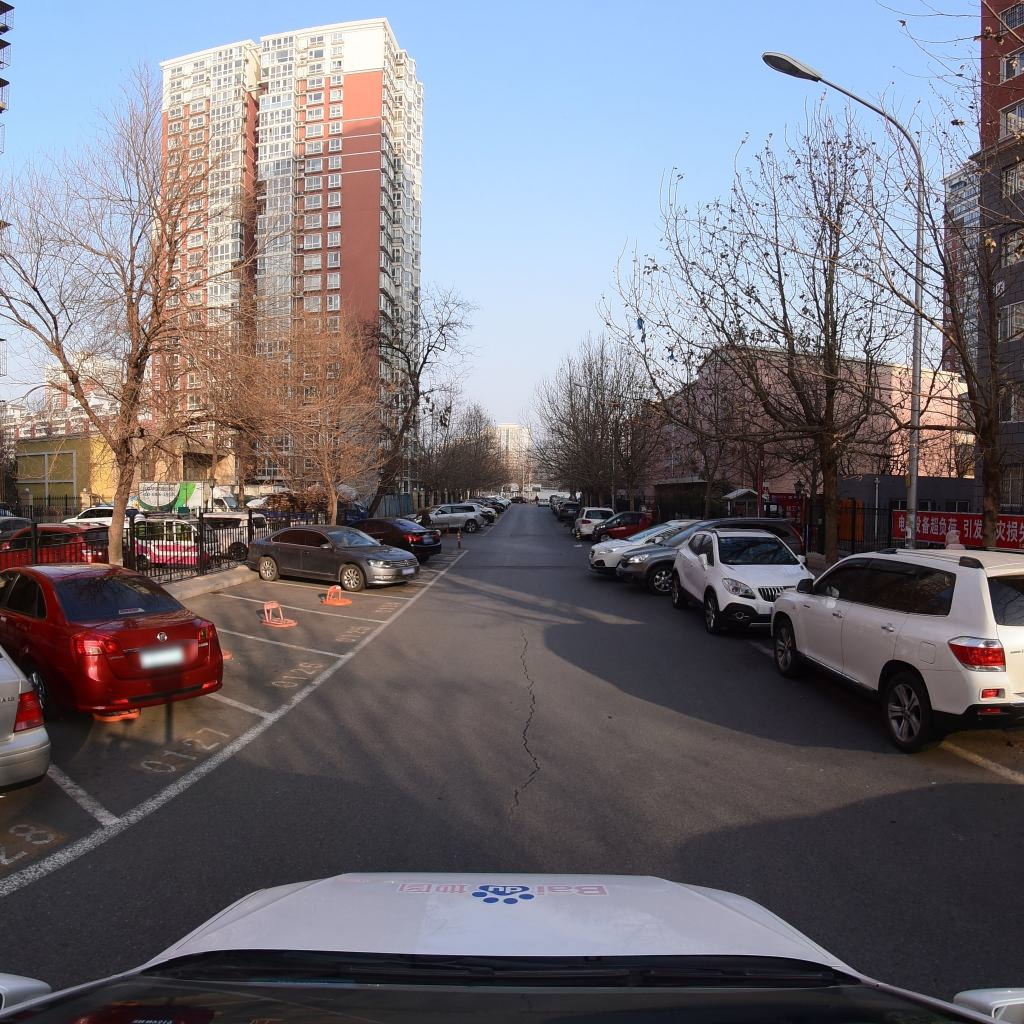
Region: Fengtai
Road damage annotations: longitudinal crack